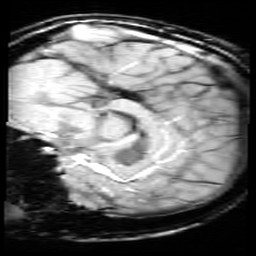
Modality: SWI
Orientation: sagittal
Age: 13
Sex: male
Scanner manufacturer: siemens
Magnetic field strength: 3 T
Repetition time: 0.027 s
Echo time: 0.02 s